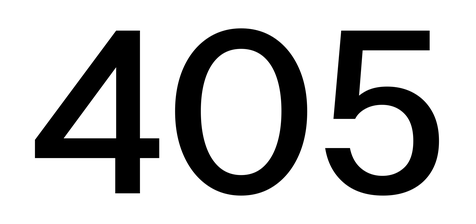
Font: InstrumentSans_Medium